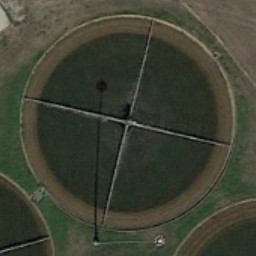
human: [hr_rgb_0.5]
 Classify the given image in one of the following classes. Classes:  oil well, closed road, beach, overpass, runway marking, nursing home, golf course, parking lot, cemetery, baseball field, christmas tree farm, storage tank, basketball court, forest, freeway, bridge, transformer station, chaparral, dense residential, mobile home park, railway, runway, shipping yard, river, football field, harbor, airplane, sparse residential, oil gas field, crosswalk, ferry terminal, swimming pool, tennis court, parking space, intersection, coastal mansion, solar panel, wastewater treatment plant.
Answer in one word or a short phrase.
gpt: wastewater treatment plant